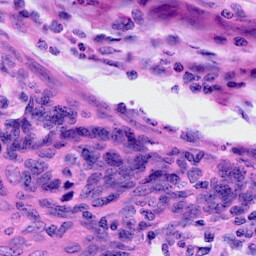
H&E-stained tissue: Cervix